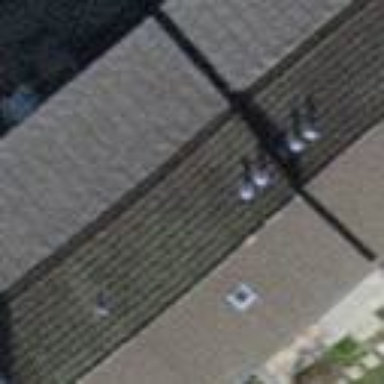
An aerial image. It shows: House with tiled roof.